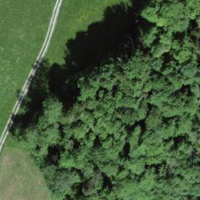
EUNIS habitat code: 41
Species observed at this site:
Cichorium intybus